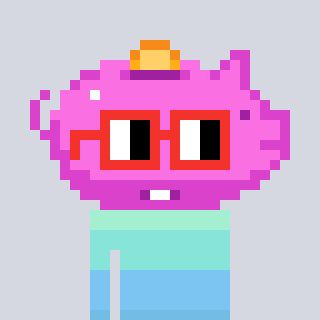
a pixel art character with square red glasses, a piggybank-shaped head and a redpinkish-colored body on a cool background